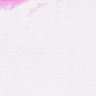
Metastatic tissue present: no